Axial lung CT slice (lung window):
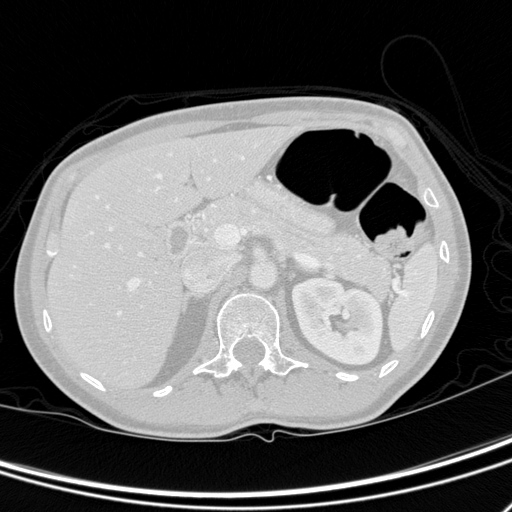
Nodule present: no